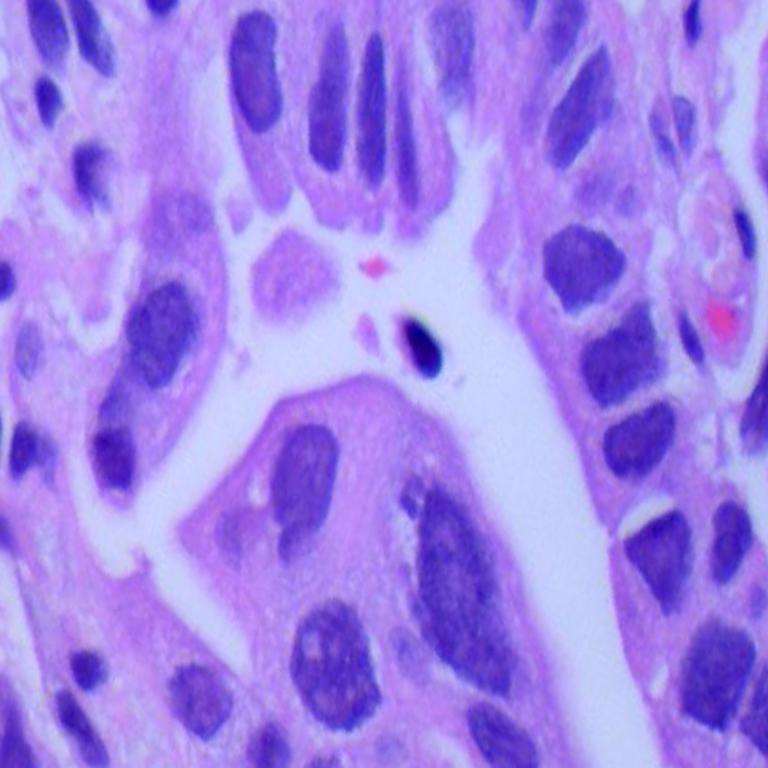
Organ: lung
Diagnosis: adenocarcinomas